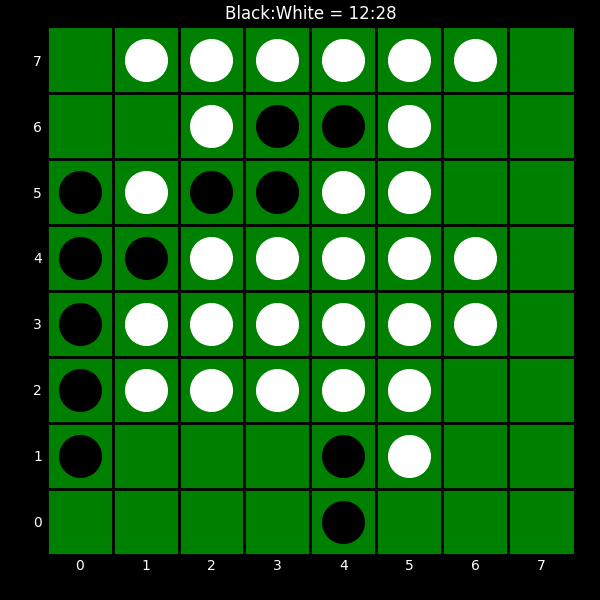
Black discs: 12
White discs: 28